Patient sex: F
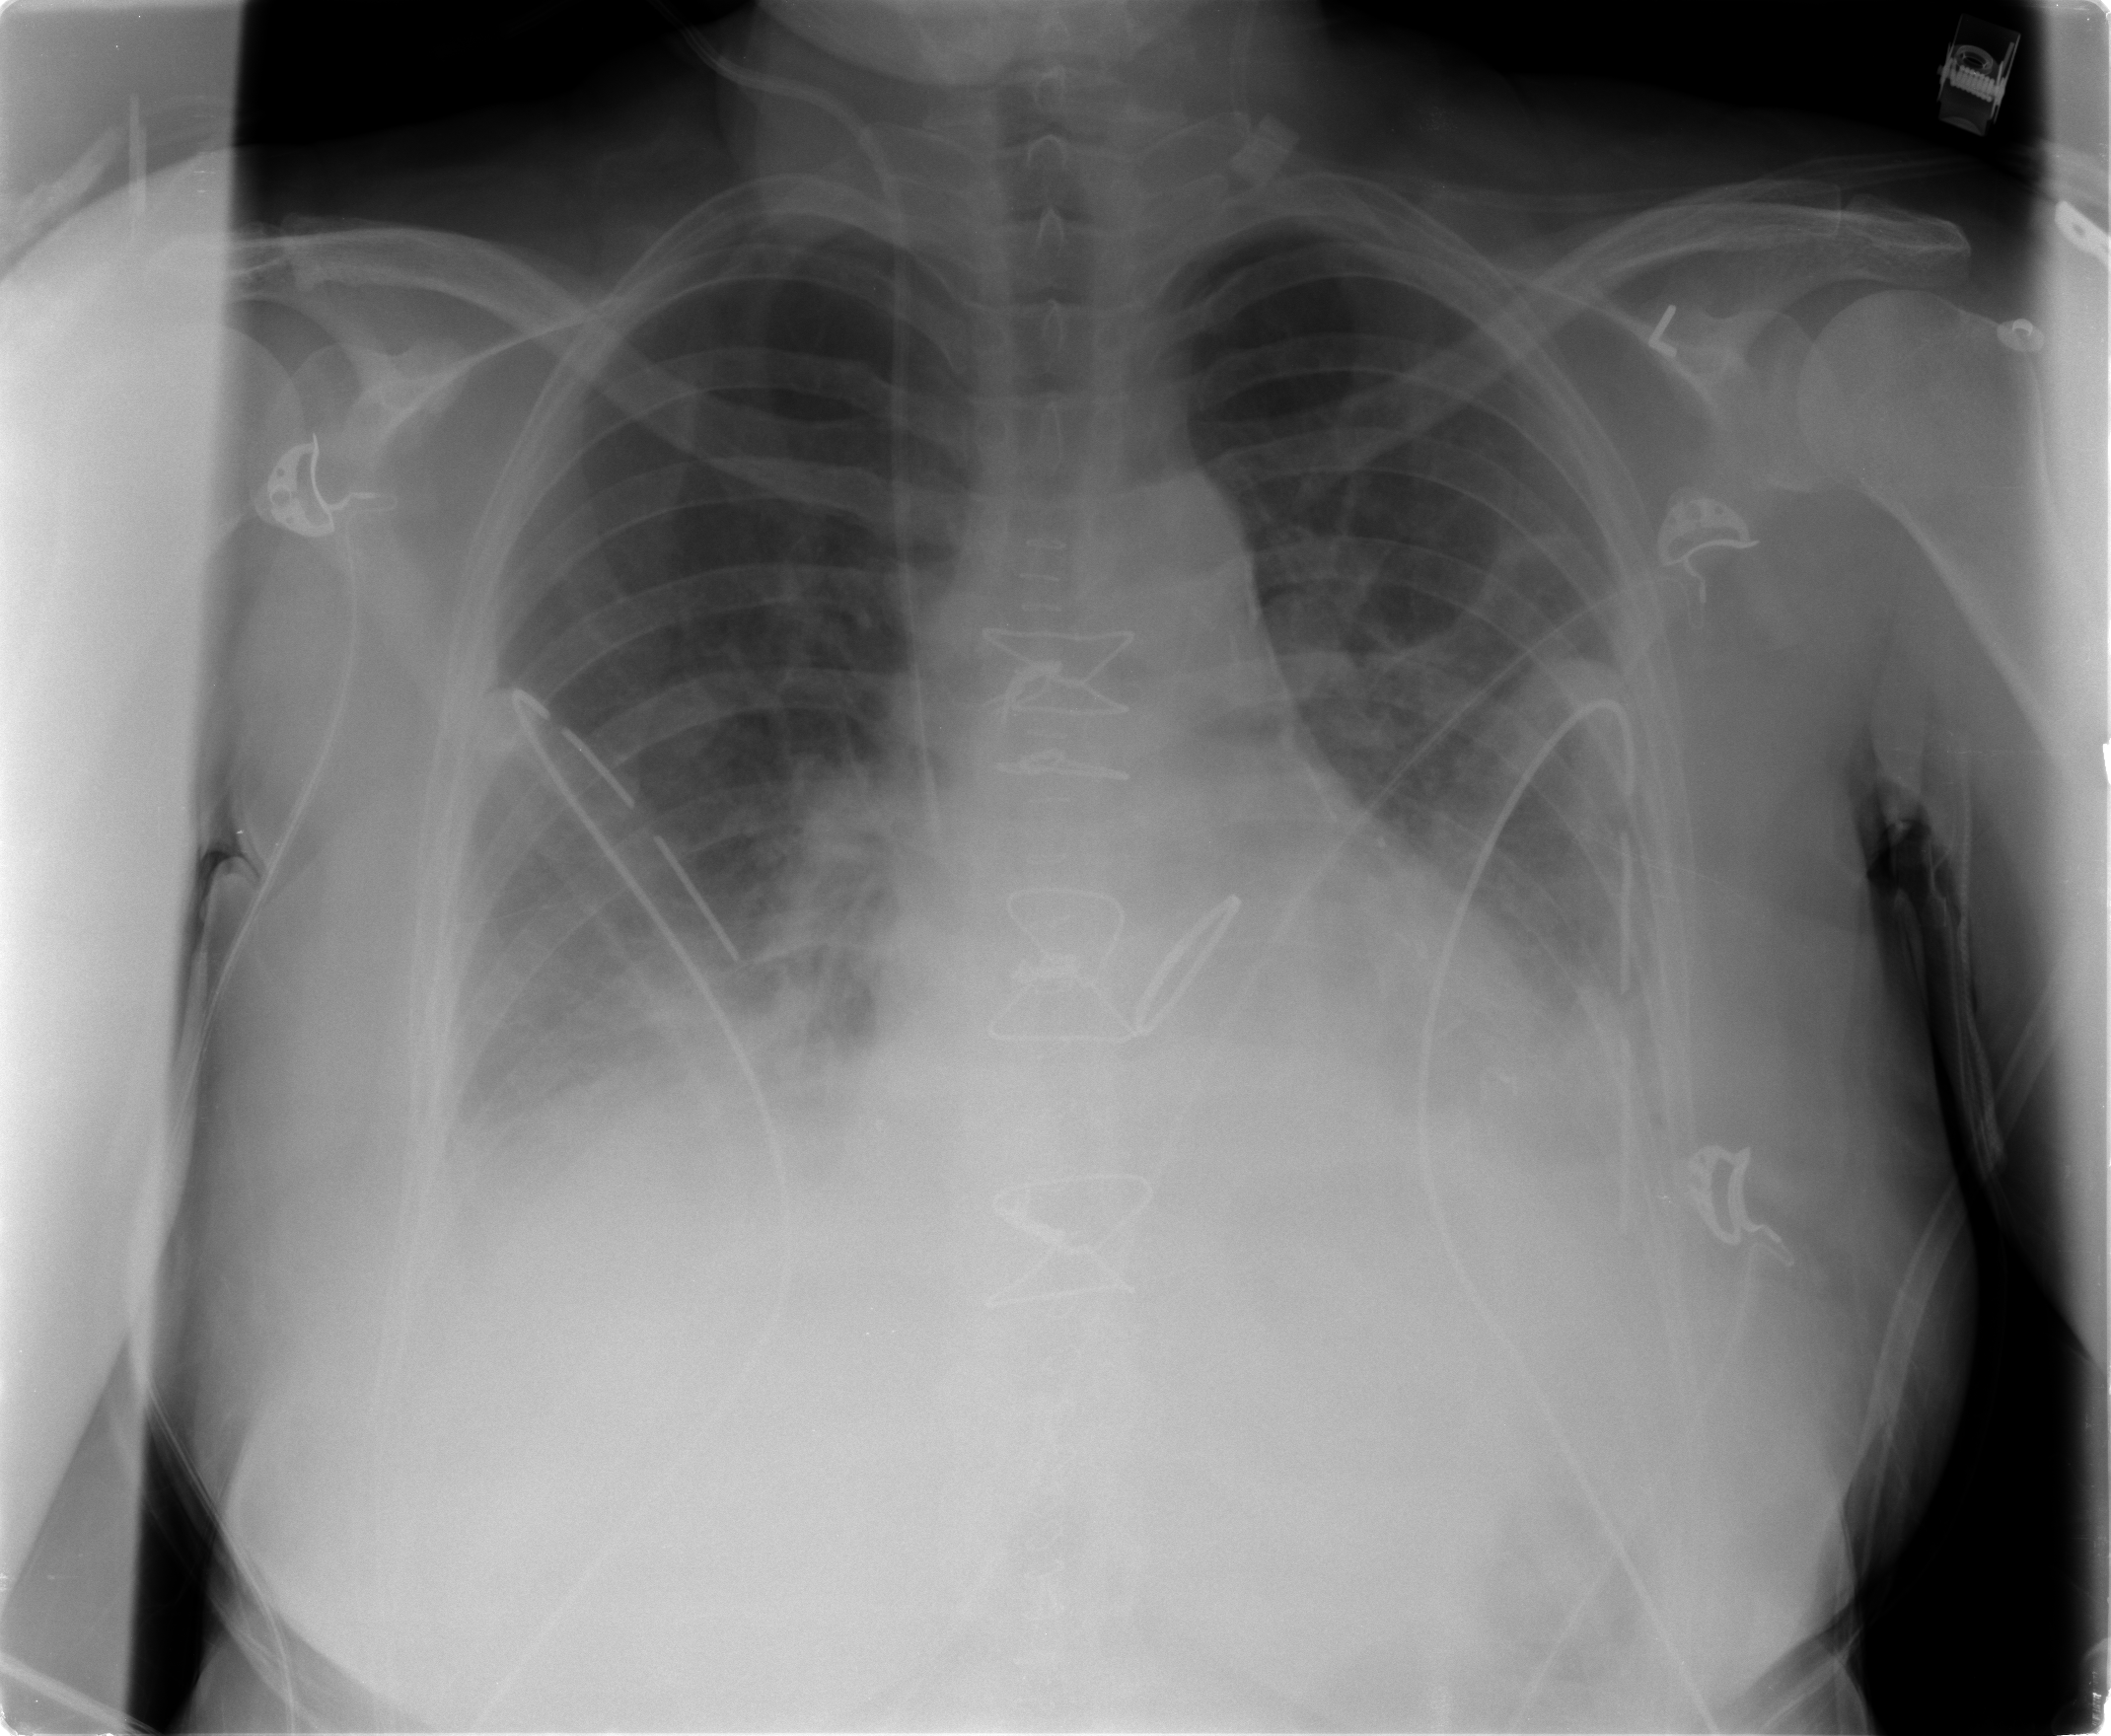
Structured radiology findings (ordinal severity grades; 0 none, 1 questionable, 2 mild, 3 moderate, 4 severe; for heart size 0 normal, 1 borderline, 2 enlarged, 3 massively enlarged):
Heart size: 0
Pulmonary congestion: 2
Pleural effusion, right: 2
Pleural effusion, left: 2
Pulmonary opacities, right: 0
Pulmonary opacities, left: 0
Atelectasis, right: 2
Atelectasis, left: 2